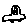
Label: car